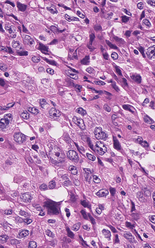
Tumor epithelial tissue: yes
Tumor-associated stroma tissue: no
Normal tissue: no